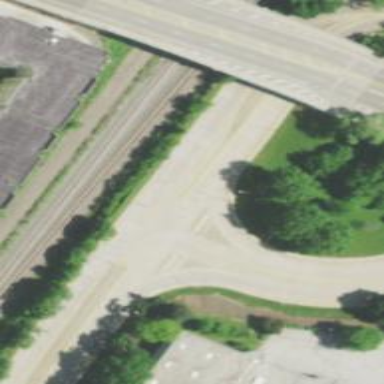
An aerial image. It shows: Secondary link road.